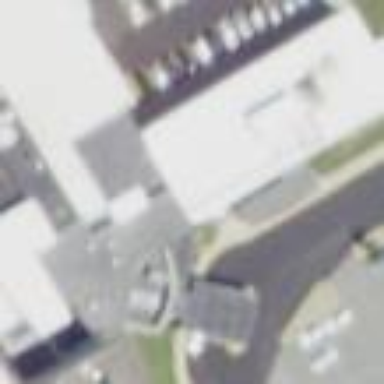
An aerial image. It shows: Part of hospital building.